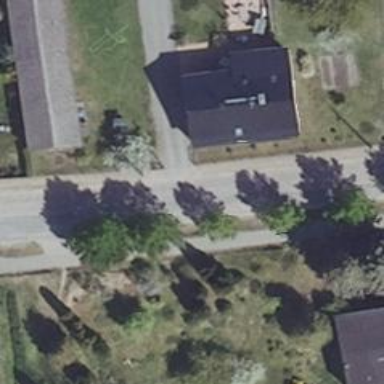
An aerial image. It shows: Residential road.